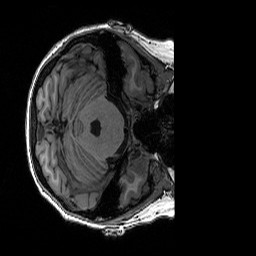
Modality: T1w
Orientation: axial
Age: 30
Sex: female
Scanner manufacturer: siemens
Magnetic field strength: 3 T
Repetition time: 2.53 s
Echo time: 0.0033 s